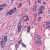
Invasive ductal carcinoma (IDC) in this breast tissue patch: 1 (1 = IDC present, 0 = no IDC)